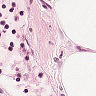
Metastatic tissue present: no